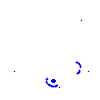
Particle: proton